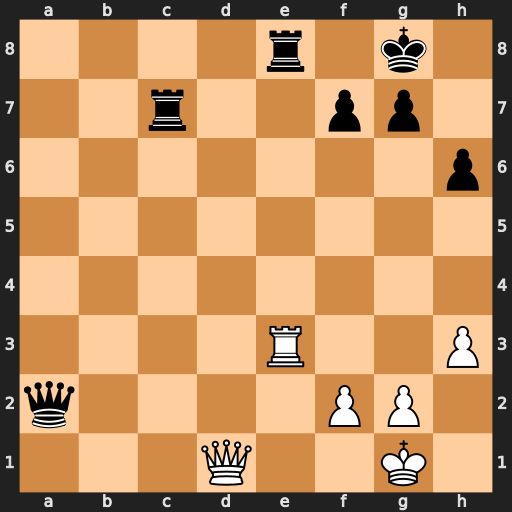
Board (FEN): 4r1k1/2r2pp1/7p/8/8/4R2P/q4PP1/3Q2K1
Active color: w
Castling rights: -
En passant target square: -
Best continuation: Rxe8+ Kh7 Qd3+ g6 Qd4 f6 Qxf6